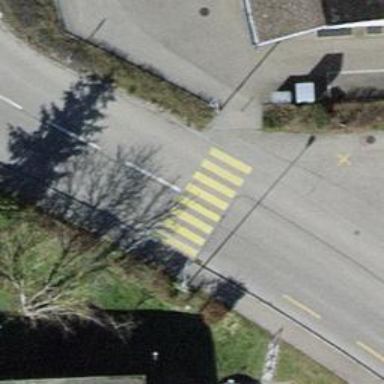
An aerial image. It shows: Uncontrolled zebra crossing on the road.